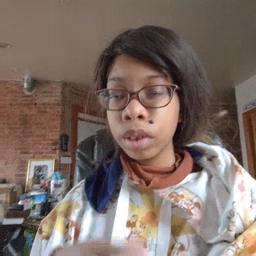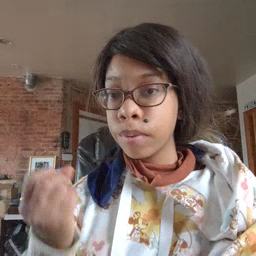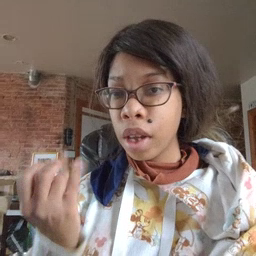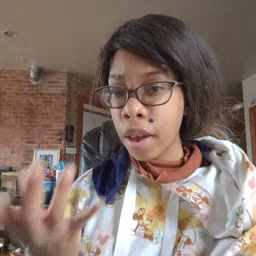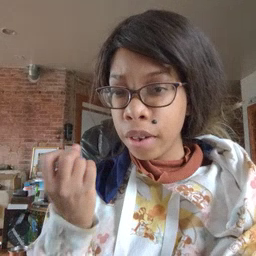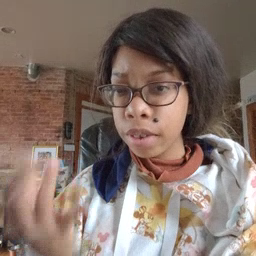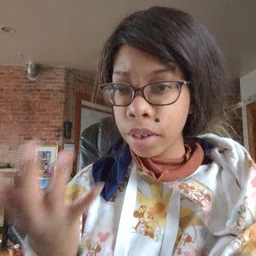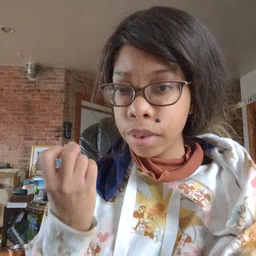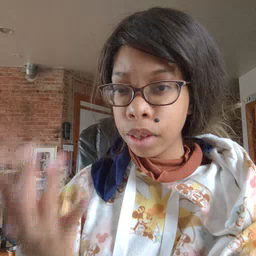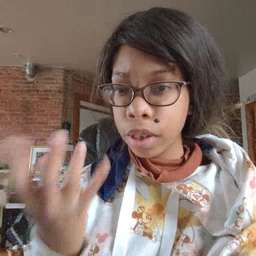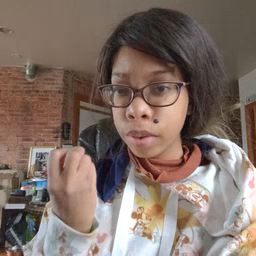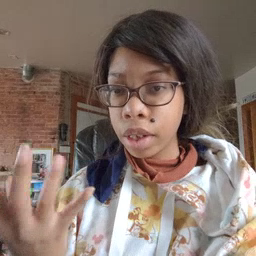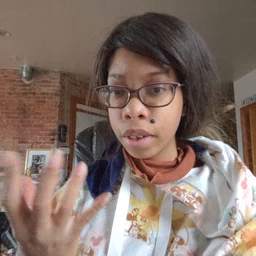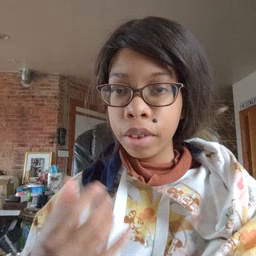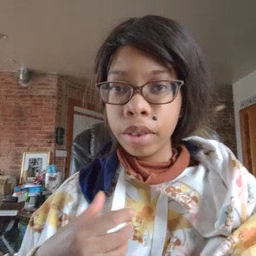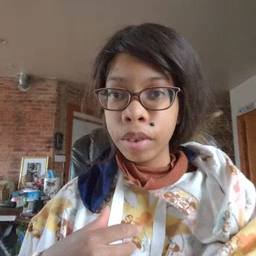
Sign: many